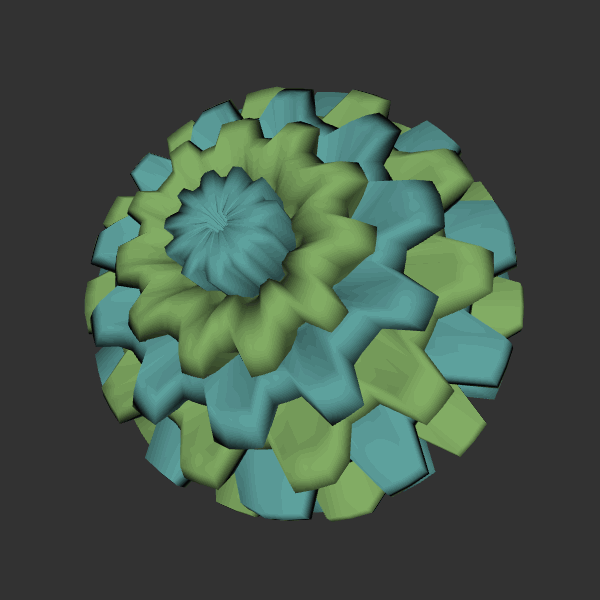
Background: dark